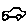
Label: car